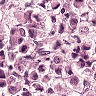
Metastatic tissue present: yes